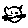
Label: cat